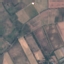
Land use / land cover class: PermanentCrop